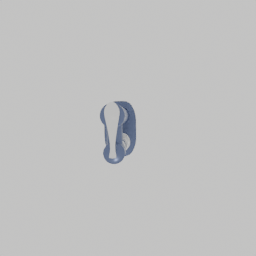
Label: appliances